Question: Trying to get a 'pareto-chart' in Python following
I am following this code in my Jupyter notebook
<URL>
I'm not getting the pareto increasing uniformly, instead its zigzag and the x-labels are sorted alphabetically, instead of ordered by 'country' though the 'df.sort_values' is there.
Please suggest what could be the issue.

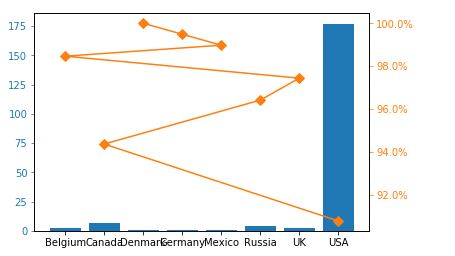
Answer: It seems that matplotlib (aka plt) forces the alphetical sort for old versions of matplotlib (when did you last uprade it ?). You can see more informations and a great answer on solutions and workarounds here : <URL>
In particular, just set a numerical index :
'''
df['Nation'] = ['USA', 'Canada', 'Russia', 'UK', 'Belgium', 'Mexico', 'Germany', 'Denmark']
'''
Then 'df.index' will keep numerical order.